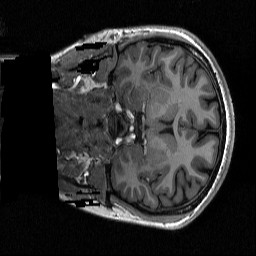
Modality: T1w
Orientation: coronal
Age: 24
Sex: female
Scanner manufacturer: siemens
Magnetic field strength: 3 T
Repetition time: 2.3 s
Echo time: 0.00298 s